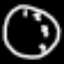
Label: clock